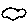
Label: cloud